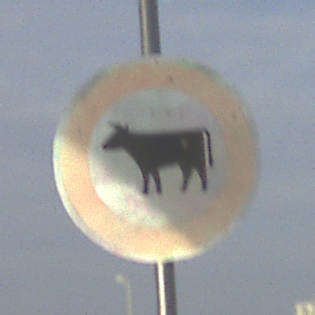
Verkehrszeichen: VerbotViehtrieb
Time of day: MorningAfternoon
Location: Outdoor (Suburban)
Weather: PartlyCloudy
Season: NotSpecified
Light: Natural